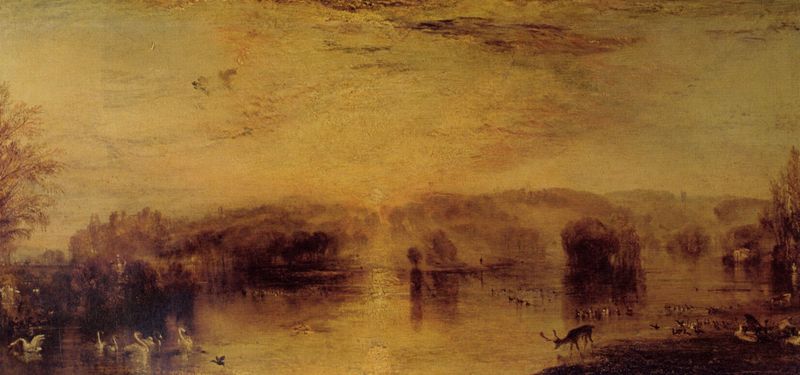
Titel: Der See, Petworth: Sonnenuntergang, ein trinkender Hirsch
Künstler: William Turner
Standort: London
Institution: Tate Gallery and the National Trust (Lord Egremont Collection) Petworth House
Schlagwörter: baum, berg, blau, blätter, felsen, gemälde, himmel, schatten, vogel, wasser, wolken, bäume, fluss, gelb, landschaft, see, stadt, teich, ufer, abend, braun, hintergrund, licht, orange, schwarz, vordergrund, weiss, rot, tier, tiere, wolke, beige, malerei, trinken, stein, bild, hals, spiegel, öl, dämmerung, horizont, hügel, morgen, natur, schilf, sonnenaufgang, spiegelung, strauch, vögel, zweige, busch, büsche, sonne, insel, gold, england, wald, fliegen, weiher, ente, gans, schwan, abends, berge, hellbraun, sonnenlicht, dunst, nebel, sonnenuntergang, landschaftsmalerei, enten, turner, wild, stimmung, reflexion, burg, weiden, flug, schwimmen, kunst, hirsch, reh, rehe, moor, tümpel, tränke, geweih, abenddämmerung, brau, schwäne, farbigkeit, ren, wals, william, rehbock, finnland, ganz, braune töne, hirschkalb, kontrastlos, schwäne im see, schwärme, gemädle, dämmer, #braun, äöste, puszta, sonne#